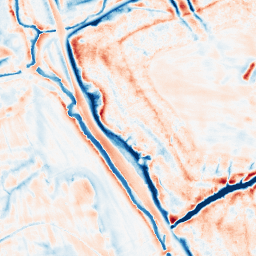
Category: edge_preserving
Decomposition family: bilateral
Decomposition parameters: d: 21
sigma_color: 150
sigma_space: 150
Upsampling method: bspline
Upsampling parameters: scale: 8
Upsampling scale: 8